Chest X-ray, PA view. Patient: 76 years old, sex F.
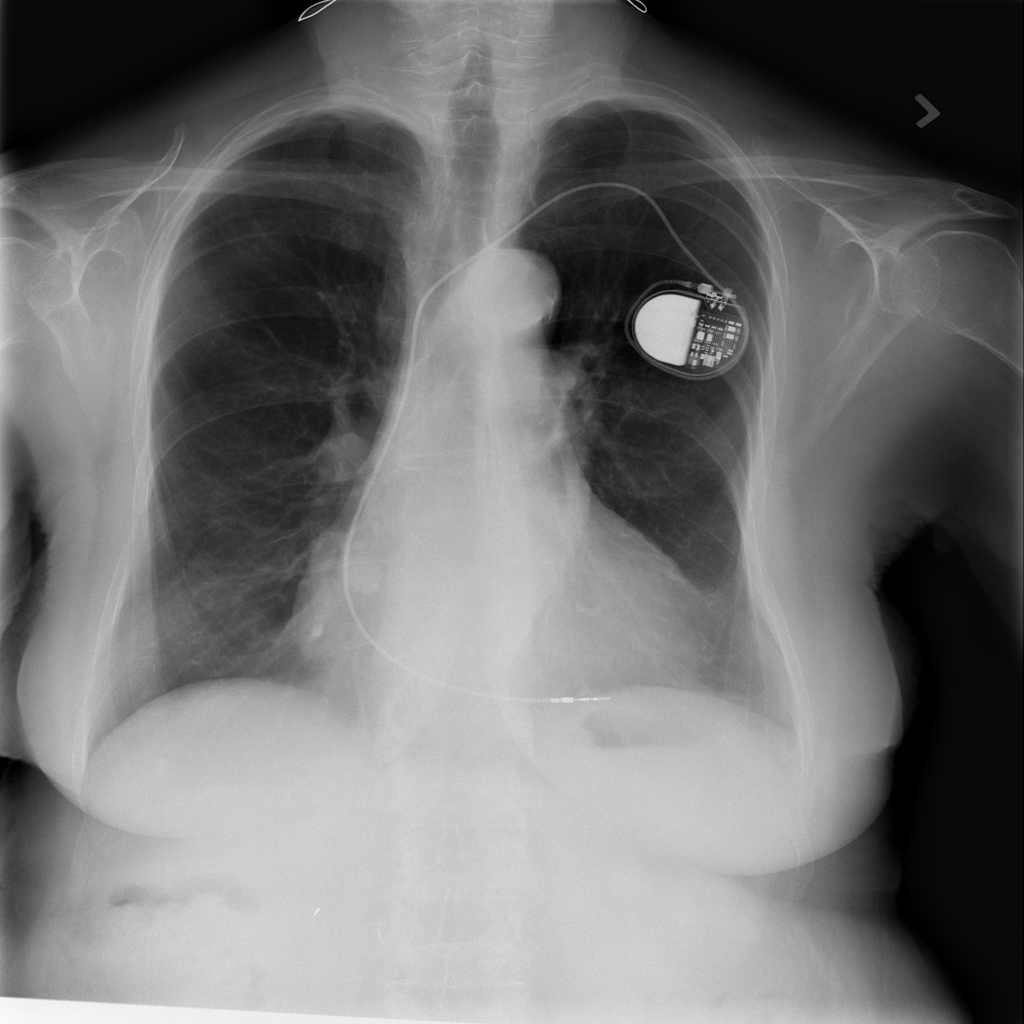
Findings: No Finding